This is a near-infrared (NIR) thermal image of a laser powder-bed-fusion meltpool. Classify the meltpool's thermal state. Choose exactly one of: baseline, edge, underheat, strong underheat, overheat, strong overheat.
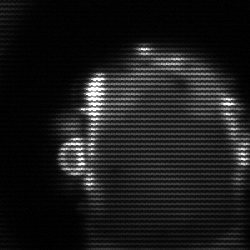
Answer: baseline